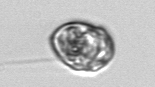
Label: Dinophyceae